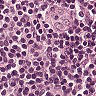
Metastatic tissue present: no